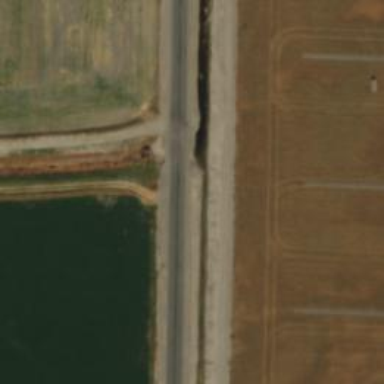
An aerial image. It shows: Culvert tunnel crossing over canal.